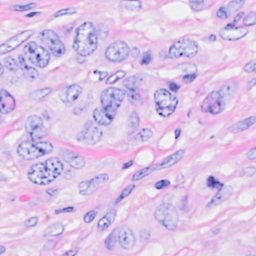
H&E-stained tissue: Breast